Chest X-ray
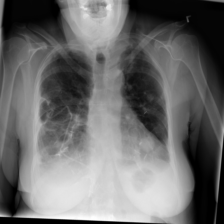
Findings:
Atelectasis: negative
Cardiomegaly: positive
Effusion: positive
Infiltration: negative
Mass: negative
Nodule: positive
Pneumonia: negative
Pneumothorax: negative
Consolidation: negative
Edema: negative
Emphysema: negative
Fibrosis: positive
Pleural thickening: negative
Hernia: negative